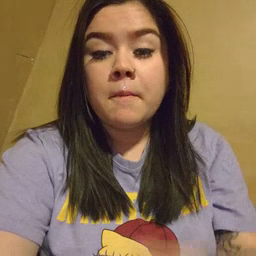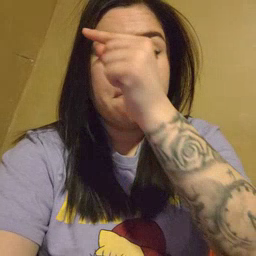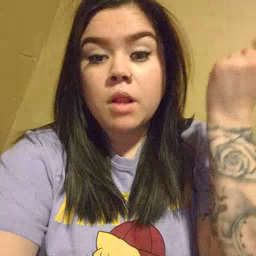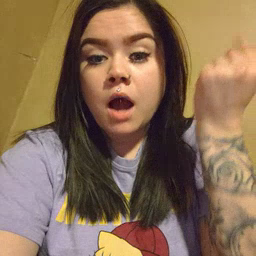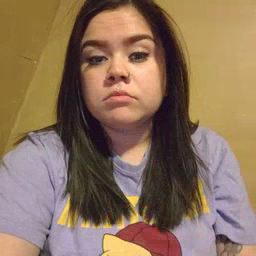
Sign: black